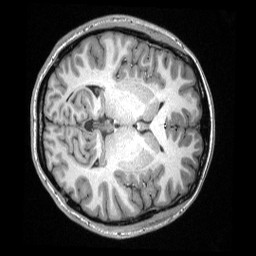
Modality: T1w
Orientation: axial
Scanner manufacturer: siemens
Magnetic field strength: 3 T
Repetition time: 2.3 s
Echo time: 0.00308 s